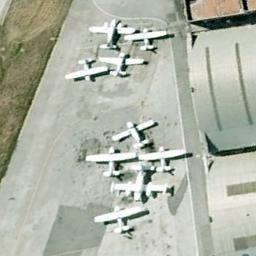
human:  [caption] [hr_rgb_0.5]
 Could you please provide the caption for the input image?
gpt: There are nine planes in this picture, Four parked together and the remaining five parked together .

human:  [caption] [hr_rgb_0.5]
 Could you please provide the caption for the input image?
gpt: There are nine planes in the middle of the grass and buildings .

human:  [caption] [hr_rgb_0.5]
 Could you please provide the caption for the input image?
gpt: Nine airplanes were parked very densely in the open space beside the building .

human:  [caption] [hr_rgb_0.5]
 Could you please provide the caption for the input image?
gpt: Some planes parked on the open area and the lawn beside .

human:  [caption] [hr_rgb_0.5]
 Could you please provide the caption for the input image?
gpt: Nine planes are in the parking lot around the building and the lawn .